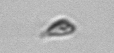
Label: Cryptophyta